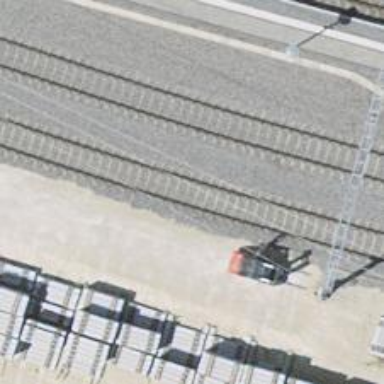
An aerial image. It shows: Single-track electrified railway with contact line. It is spur line for service.